Interaction volume radius: 5 \u00c5
Interaction volume height: 20 \u00c5
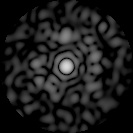
Disorder parameter: 0.7672